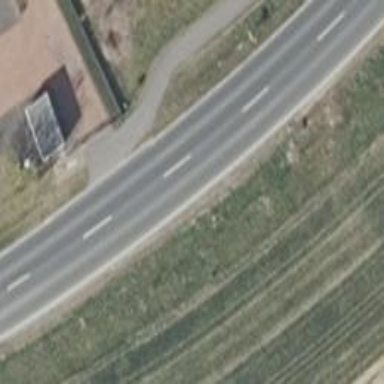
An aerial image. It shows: Secondary road with asphalt surface and sidewalks on both sides.